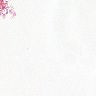
Metastatic tissue present: no